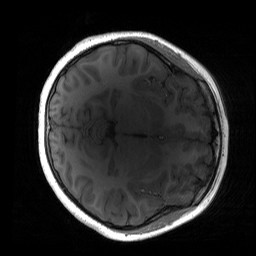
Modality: T1w
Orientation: axial
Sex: female
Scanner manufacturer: siemens
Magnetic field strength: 3 T
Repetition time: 1.9 s
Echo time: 0.00243 s